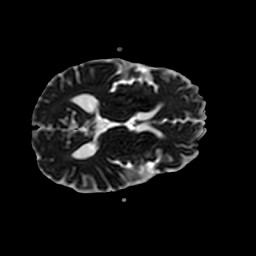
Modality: ADC
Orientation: axial
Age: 61
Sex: male
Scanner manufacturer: philips
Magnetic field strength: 3 T
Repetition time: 4.648 s
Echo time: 0.07459 s